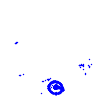
Particle: electron